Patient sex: F
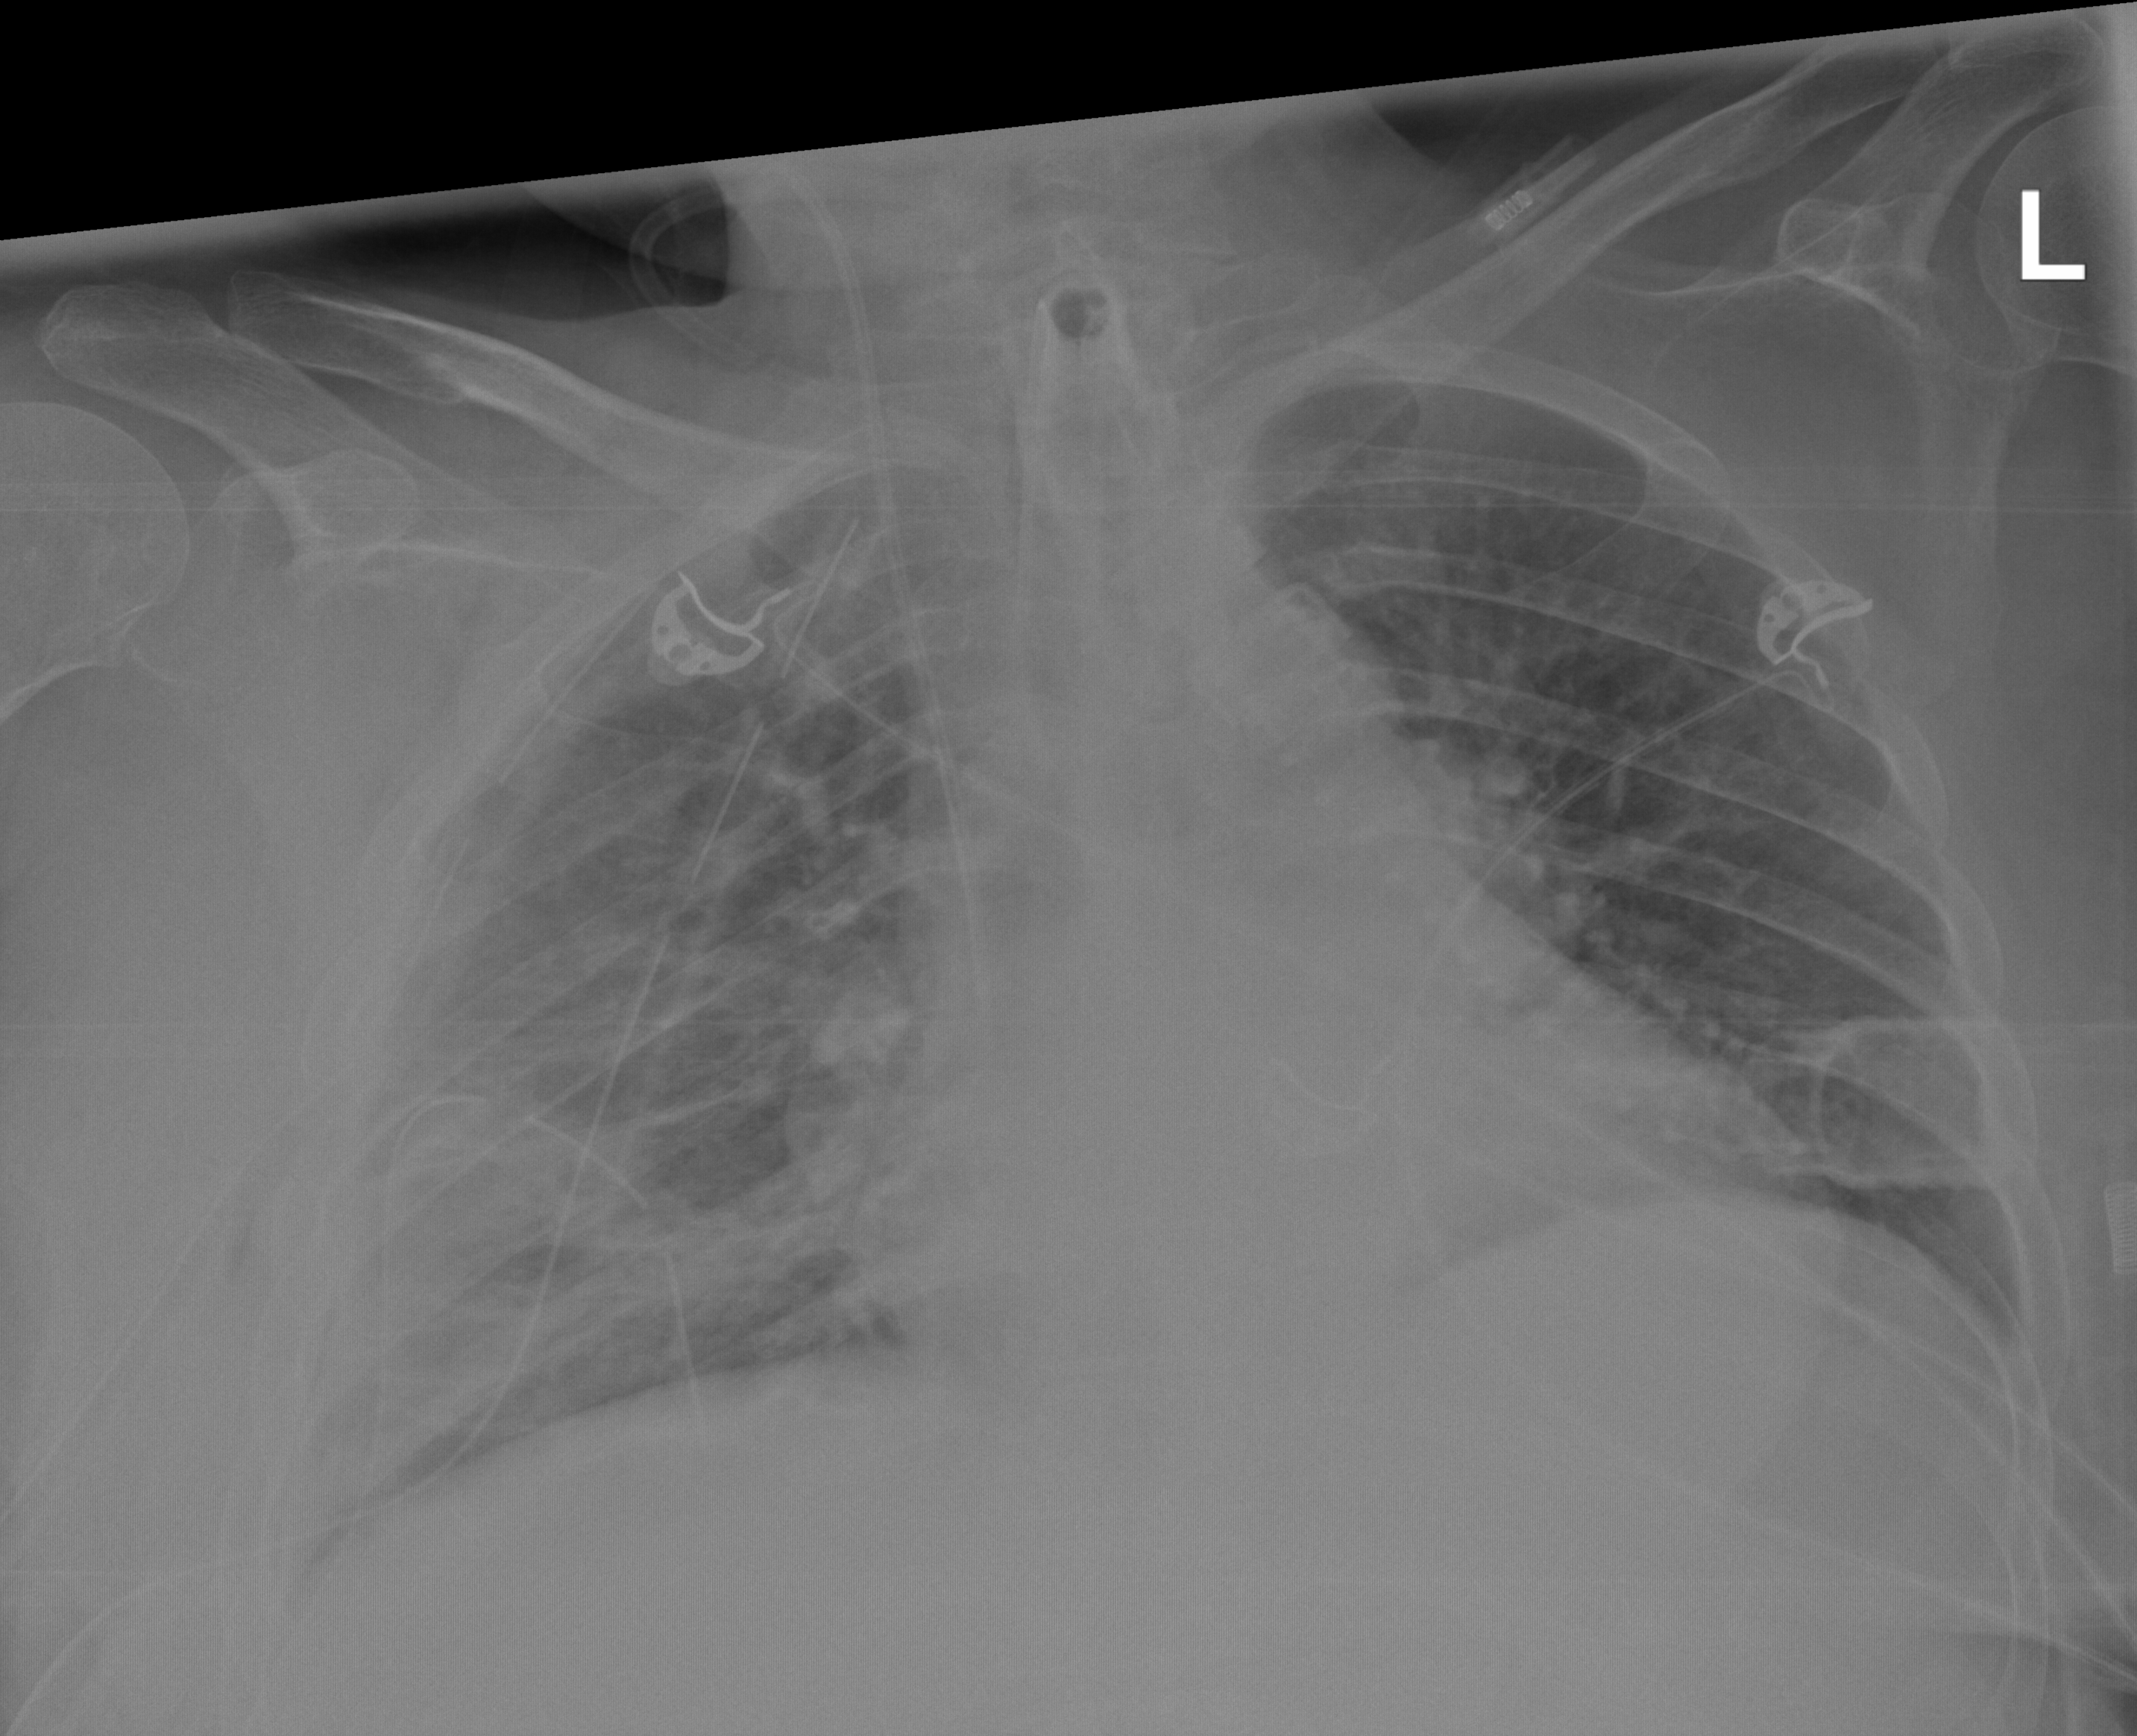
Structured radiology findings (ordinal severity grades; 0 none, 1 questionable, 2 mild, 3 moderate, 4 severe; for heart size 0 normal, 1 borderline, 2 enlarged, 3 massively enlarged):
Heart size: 1
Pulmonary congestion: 0
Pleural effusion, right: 0
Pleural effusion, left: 0
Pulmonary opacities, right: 3
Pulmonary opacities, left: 0
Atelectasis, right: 3
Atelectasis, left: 0